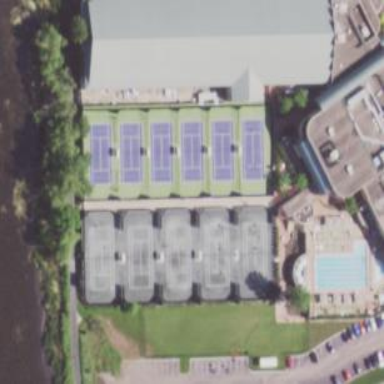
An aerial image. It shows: Building that houses fitness center.